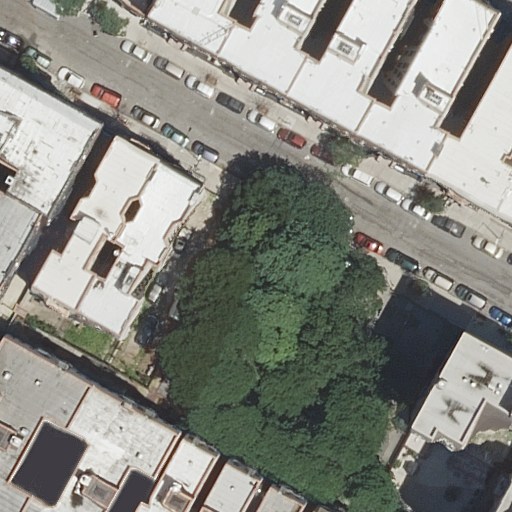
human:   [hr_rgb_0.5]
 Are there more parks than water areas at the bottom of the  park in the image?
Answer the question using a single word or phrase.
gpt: yes

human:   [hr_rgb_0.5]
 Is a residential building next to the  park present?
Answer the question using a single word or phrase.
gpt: yes

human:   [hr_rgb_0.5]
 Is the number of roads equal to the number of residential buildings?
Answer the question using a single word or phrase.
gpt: no

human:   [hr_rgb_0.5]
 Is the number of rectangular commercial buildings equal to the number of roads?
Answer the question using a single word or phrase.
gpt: no

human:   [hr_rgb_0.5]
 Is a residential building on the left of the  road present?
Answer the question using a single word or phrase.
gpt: yes

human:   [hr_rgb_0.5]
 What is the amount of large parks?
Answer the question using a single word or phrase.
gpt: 1

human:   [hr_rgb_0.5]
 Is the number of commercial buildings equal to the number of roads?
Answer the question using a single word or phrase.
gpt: no

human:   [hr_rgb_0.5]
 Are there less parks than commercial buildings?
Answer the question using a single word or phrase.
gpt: no

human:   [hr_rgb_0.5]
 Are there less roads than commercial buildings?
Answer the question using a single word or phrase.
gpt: no

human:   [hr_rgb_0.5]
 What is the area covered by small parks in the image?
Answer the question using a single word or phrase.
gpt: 0m2

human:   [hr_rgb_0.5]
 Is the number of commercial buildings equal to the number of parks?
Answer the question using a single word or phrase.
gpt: no

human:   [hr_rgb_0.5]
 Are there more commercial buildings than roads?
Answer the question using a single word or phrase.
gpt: no

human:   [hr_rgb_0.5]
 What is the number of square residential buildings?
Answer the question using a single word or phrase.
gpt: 0

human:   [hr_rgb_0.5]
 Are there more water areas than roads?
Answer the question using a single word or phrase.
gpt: no

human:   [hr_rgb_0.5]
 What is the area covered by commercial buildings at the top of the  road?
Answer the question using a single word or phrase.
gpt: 0m2

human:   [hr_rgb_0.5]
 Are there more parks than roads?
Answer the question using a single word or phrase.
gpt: no

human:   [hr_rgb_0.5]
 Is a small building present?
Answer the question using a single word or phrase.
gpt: yes

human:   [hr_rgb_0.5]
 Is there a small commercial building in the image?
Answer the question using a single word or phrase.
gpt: no

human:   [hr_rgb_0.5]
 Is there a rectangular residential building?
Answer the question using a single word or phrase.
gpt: yes

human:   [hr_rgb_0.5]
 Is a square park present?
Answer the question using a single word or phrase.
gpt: no

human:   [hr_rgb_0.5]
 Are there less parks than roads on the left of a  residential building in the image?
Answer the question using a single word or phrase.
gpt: no

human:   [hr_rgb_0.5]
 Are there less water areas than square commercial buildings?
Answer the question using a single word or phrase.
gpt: no

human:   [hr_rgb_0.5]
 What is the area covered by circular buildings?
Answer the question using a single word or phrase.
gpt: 0m2

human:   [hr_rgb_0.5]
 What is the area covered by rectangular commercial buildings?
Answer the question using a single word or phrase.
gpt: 0m2

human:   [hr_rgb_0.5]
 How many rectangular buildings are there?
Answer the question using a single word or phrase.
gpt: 4

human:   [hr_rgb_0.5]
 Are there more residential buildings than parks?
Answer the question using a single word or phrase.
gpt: yes

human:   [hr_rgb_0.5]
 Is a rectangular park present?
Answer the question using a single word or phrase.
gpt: yes

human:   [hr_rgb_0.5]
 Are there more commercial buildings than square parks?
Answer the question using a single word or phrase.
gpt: no

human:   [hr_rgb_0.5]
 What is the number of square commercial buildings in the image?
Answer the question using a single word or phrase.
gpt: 0

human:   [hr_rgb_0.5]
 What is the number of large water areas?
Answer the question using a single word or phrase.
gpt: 0

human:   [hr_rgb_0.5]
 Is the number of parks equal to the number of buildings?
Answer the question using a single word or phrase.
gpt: no

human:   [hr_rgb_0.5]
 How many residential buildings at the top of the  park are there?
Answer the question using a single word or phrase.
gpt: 11

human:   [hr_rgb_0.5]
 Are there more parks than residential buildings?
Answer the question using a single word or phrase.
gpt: no

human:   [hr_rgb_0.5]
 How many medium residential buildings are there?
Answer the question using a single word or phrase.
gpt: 11

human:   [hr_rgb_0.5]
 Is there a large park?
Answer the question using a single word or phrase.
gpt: yes

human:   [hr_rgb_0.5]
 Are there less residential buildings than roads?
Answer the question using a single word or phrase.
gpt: no